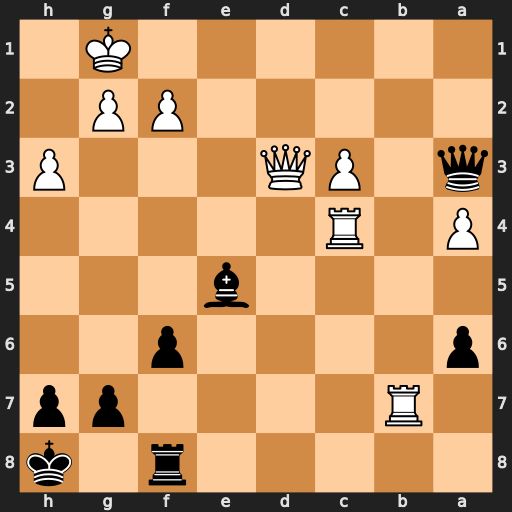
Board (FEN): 5r1k/1R4pp/p4p2/4b3/P1R5/q1PQ3P/5PP1/6K1
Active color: b
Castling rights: -
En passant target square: -
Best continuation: Qc1+ Qf1 Bh2+ Kxh2 Qxf1